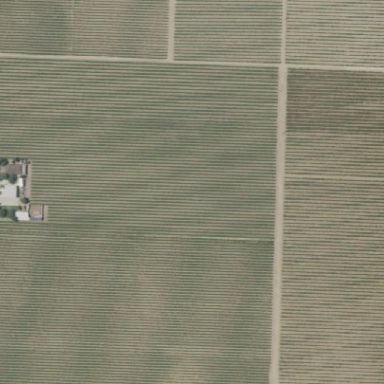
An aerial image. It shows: Vineyard.